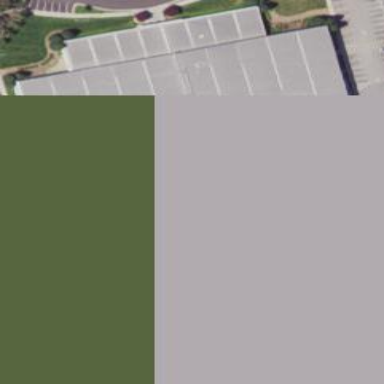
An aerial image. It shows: Industrial office building.